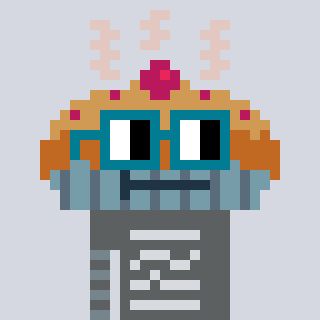
a pixel art character with square dark green glasses, a pie-shaped head and a slimegreen-colored body on a cool background